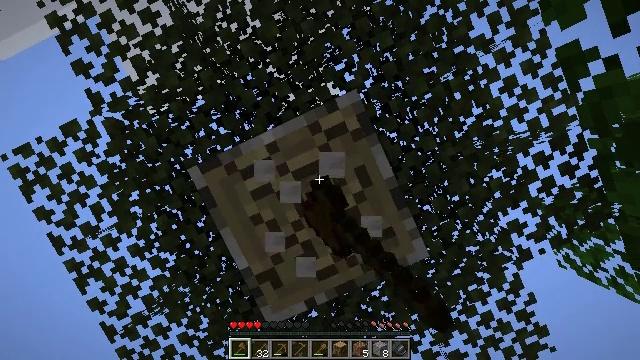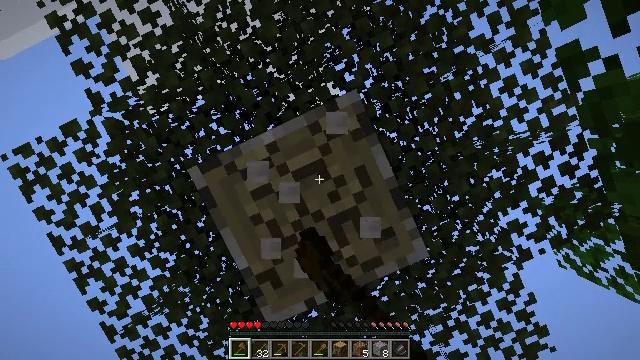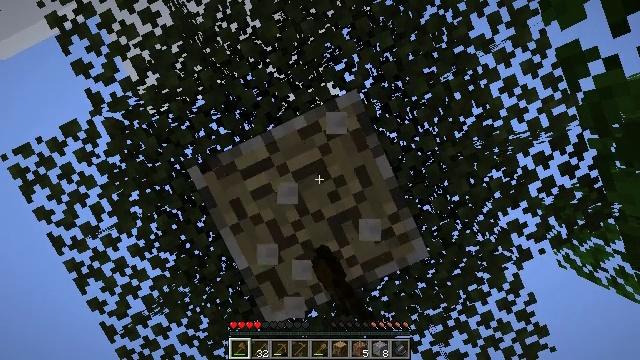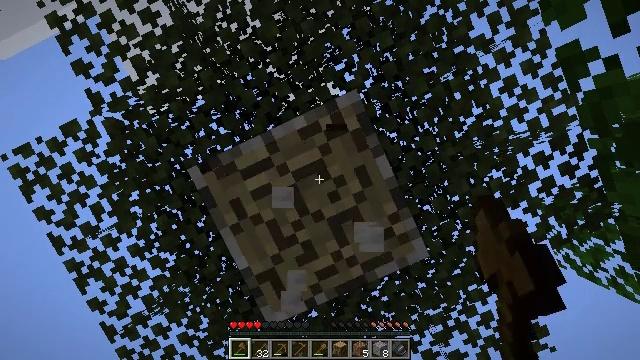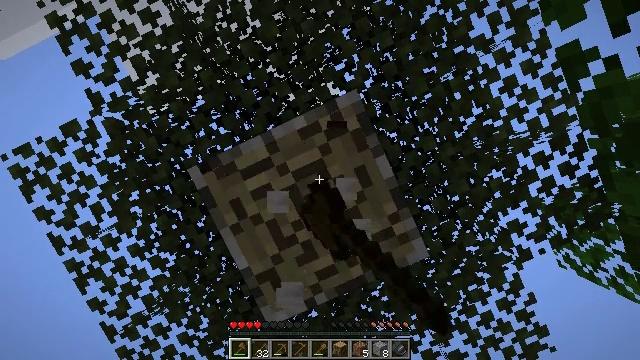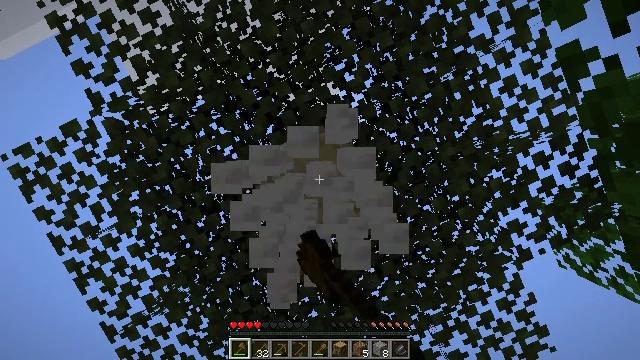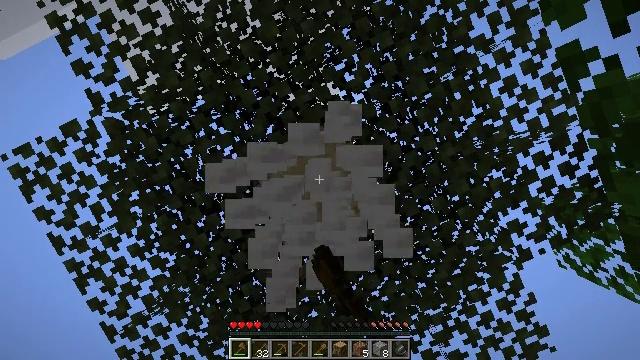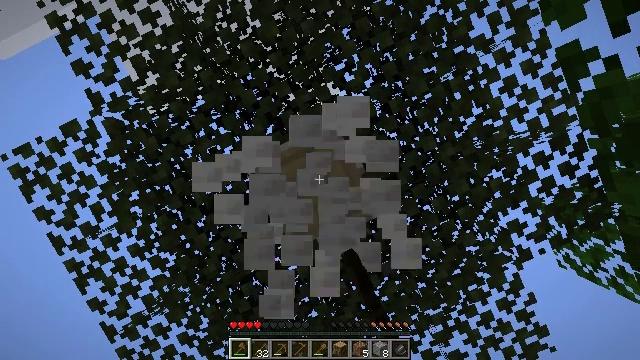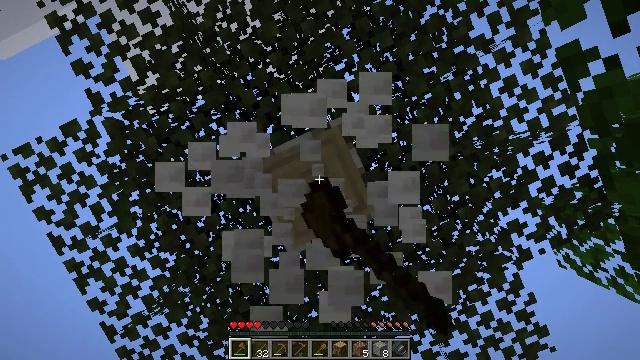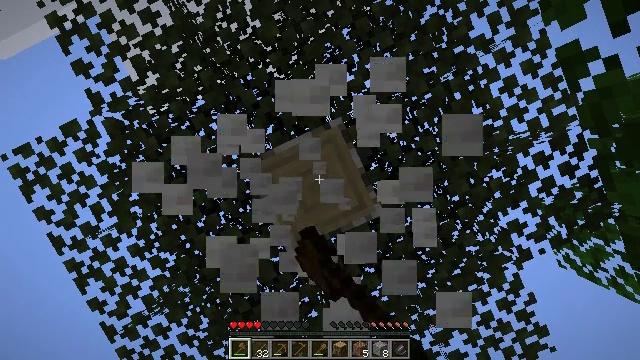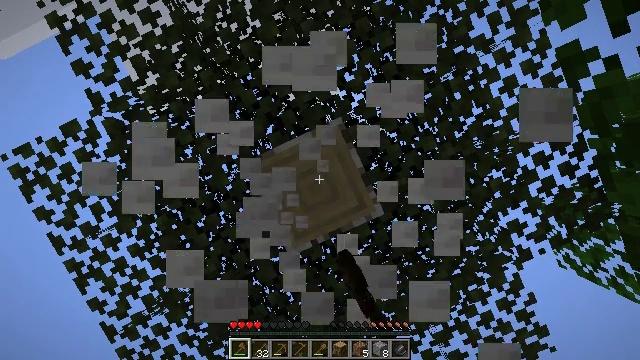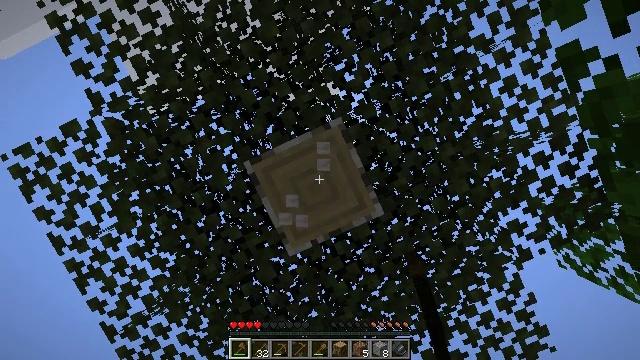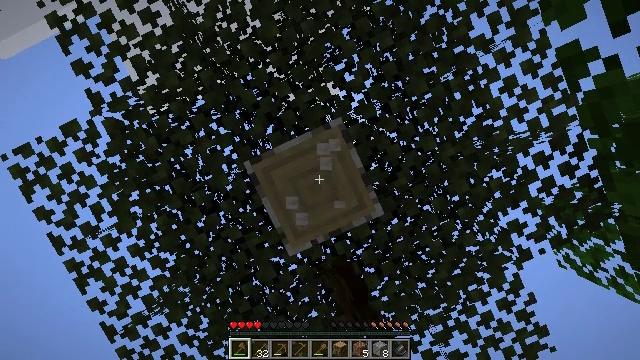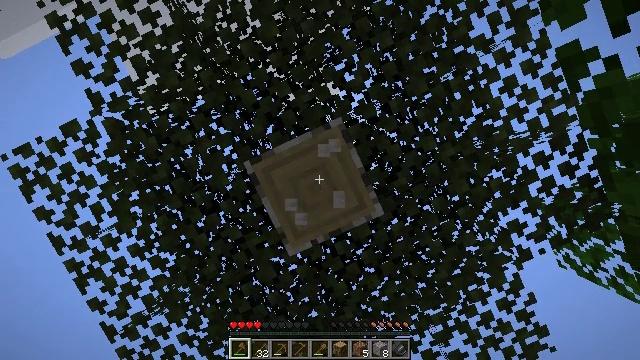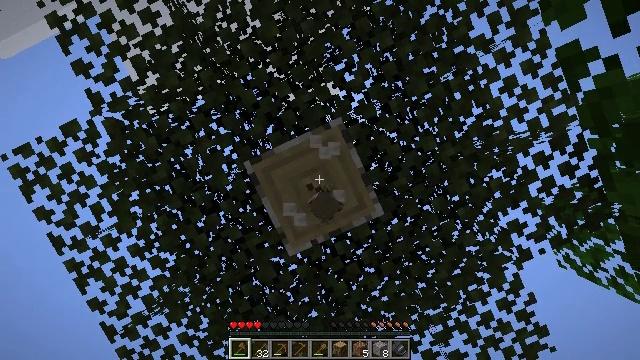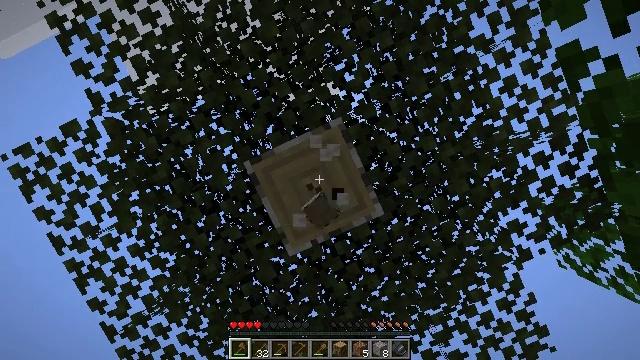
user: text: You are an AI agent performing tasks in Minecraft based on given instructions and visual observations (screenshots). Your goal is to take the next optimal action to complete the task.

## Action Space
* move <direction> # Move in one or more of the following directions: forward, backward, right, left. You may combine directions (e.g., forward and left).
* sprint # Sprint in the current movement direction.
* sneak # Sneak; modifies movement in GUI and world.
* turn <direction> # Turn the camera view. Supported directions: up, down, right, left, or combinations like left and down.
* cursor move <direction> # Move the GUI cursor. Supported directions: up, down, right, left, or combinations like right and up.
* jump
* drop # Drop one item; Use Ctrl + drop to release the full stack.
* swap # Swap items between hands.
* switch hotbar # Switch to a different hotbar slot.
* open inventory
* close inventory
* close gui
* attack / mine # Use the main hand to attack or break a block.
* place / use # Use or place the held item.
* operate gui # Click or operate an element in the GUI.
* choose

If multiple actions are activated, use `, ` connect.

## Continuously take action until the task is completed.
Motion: motion action
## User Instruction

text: Gather birch log for crafting.
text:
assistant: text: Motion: attack / mine
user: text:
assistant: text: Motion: attack / mine
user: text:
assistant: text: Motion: attack / mine
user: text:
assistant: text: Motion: attack / mine
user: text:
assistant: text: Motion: attack / mine
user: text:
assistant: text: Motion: attack / mine
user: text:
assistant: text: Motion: attack / mine
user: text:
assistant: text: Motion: attack / mine
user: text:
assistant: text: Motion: attack / mine
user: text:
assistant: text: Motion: attack / mine
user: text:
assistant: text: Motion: attack / mine
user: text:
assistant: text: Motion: attack / mine
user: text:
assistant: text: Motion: attack / mine
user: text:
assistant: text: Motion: attack / mine
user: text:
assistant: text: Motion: attack / mine
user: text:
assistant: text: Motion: attack / mine
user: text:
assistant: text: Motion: attack / mine
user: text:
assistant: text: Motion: attack / mine
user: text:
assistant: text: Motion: attack / mine
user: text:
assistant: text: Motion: attack / mine
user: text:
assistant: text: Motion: attack / mine
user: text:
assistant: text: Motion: attack / mine
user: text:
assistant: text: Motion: attack / mine
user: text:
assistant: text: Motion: attack / mine
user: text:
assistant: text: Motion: attack / mine
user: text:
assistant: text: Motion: attack / mine
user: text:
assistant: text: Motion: attack / mine
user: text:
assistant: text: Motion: attack / mine
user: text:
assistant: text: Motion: attack / mine
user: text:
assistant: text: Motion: attack / mine